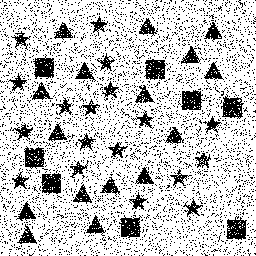
Squares: 8
Triangles: 16
Stars: 18
Total shapes: 42